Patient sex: M
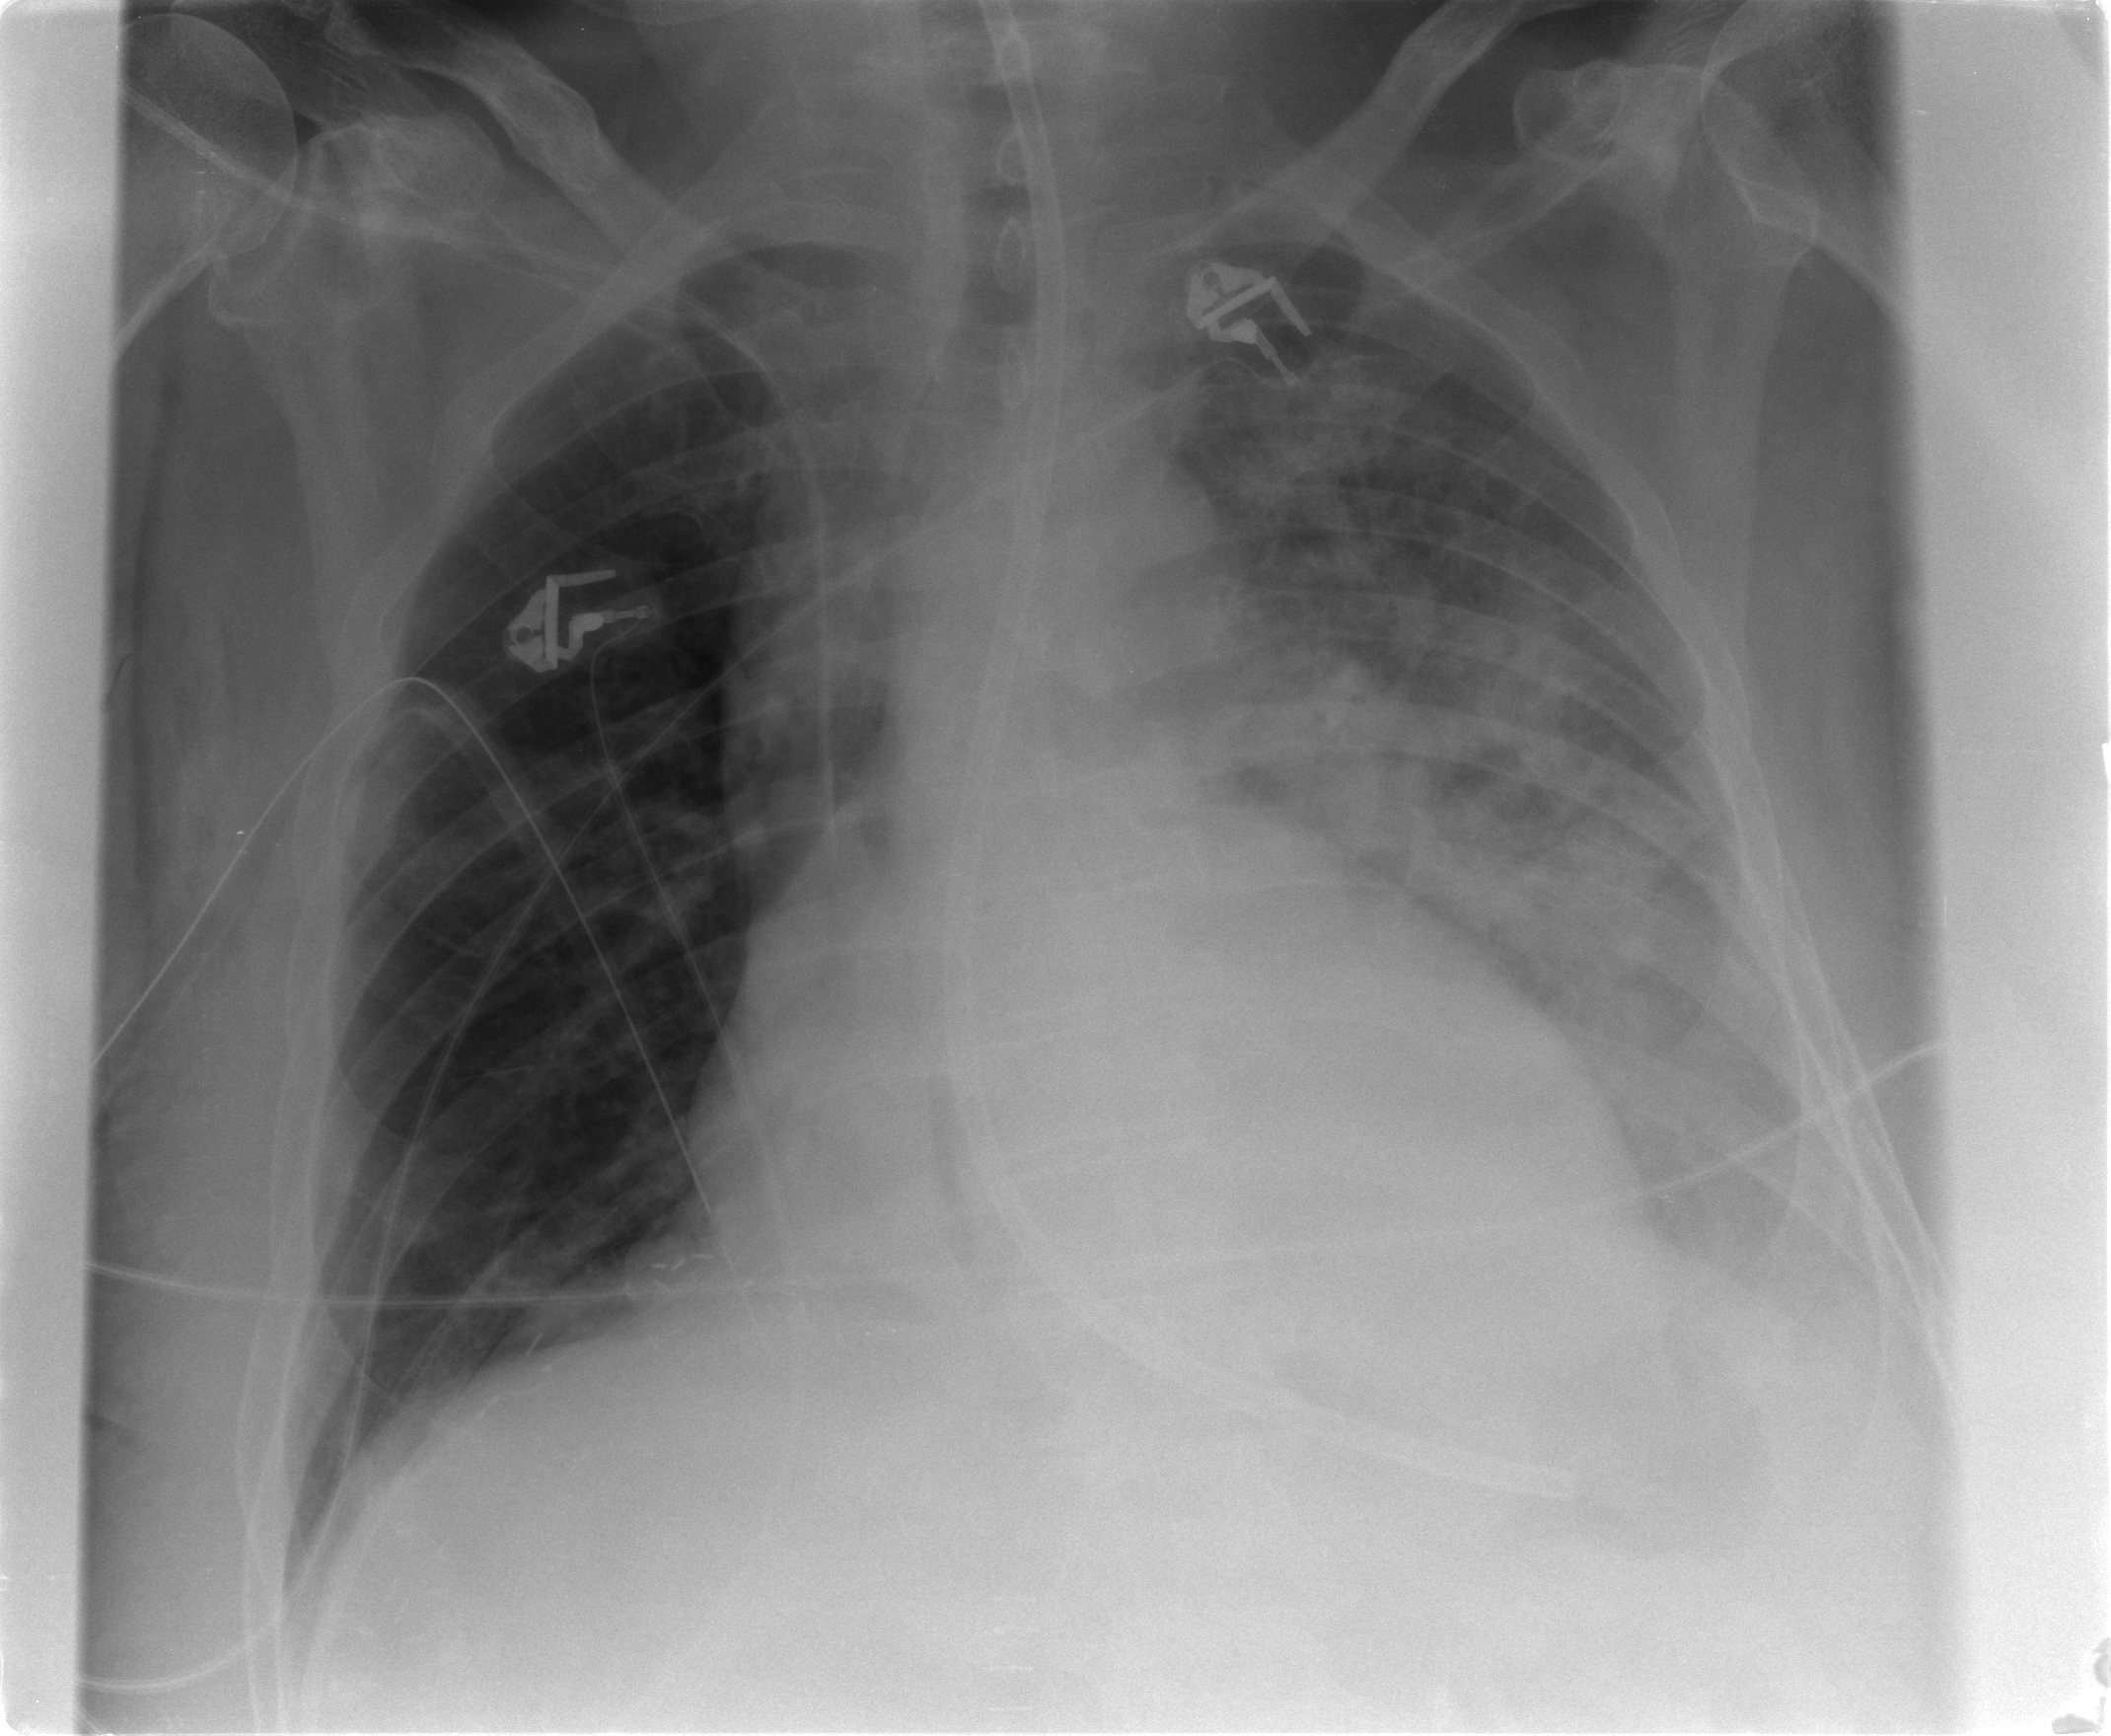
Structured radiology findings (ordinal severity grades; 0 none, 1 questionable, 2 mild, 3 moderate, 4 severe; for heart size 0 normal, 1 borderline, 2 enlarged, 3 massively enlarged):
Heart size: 1
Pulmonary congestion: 0
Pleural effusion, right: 0
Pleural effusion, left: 2
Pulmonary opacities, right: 0
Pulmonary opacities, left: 3
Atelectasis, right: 2
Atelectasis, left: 2